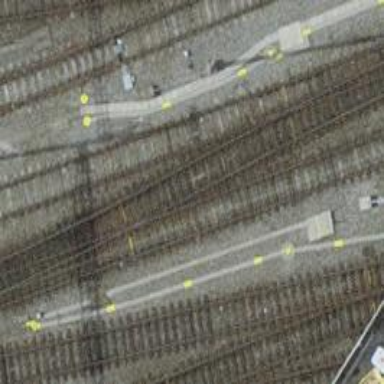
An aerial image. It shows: Siding railway line with electrified contact line for the trains.